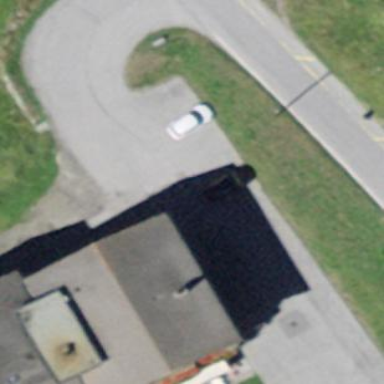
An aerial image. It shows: Parking area.